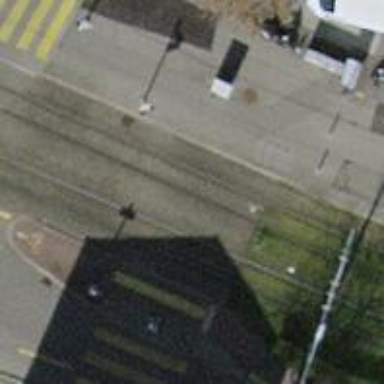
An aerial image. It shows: Tram crossing on the railway.